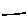
Label: line